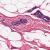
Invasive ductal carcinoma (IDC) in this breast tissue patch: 0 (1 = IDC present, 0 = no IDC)